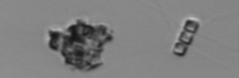
Label: Chaetoceros